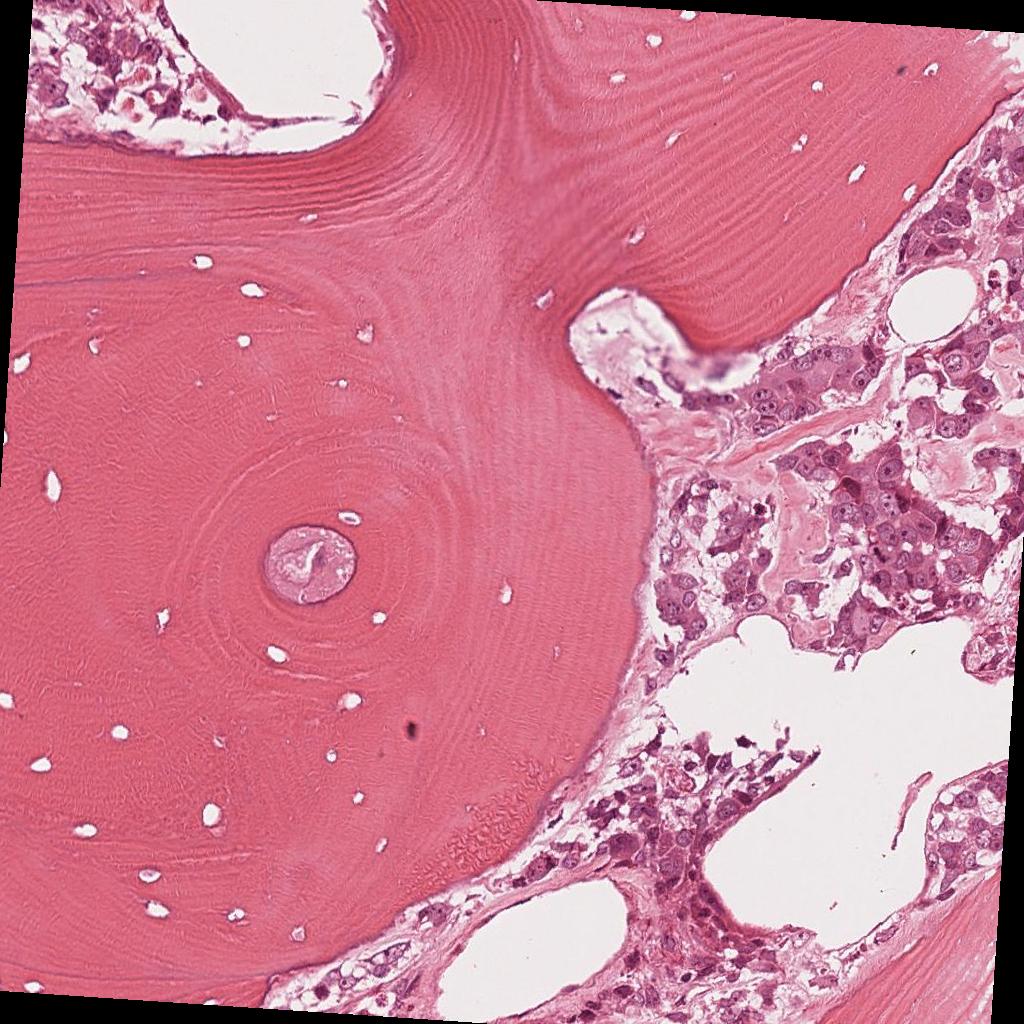
Label: Viable